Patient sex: F
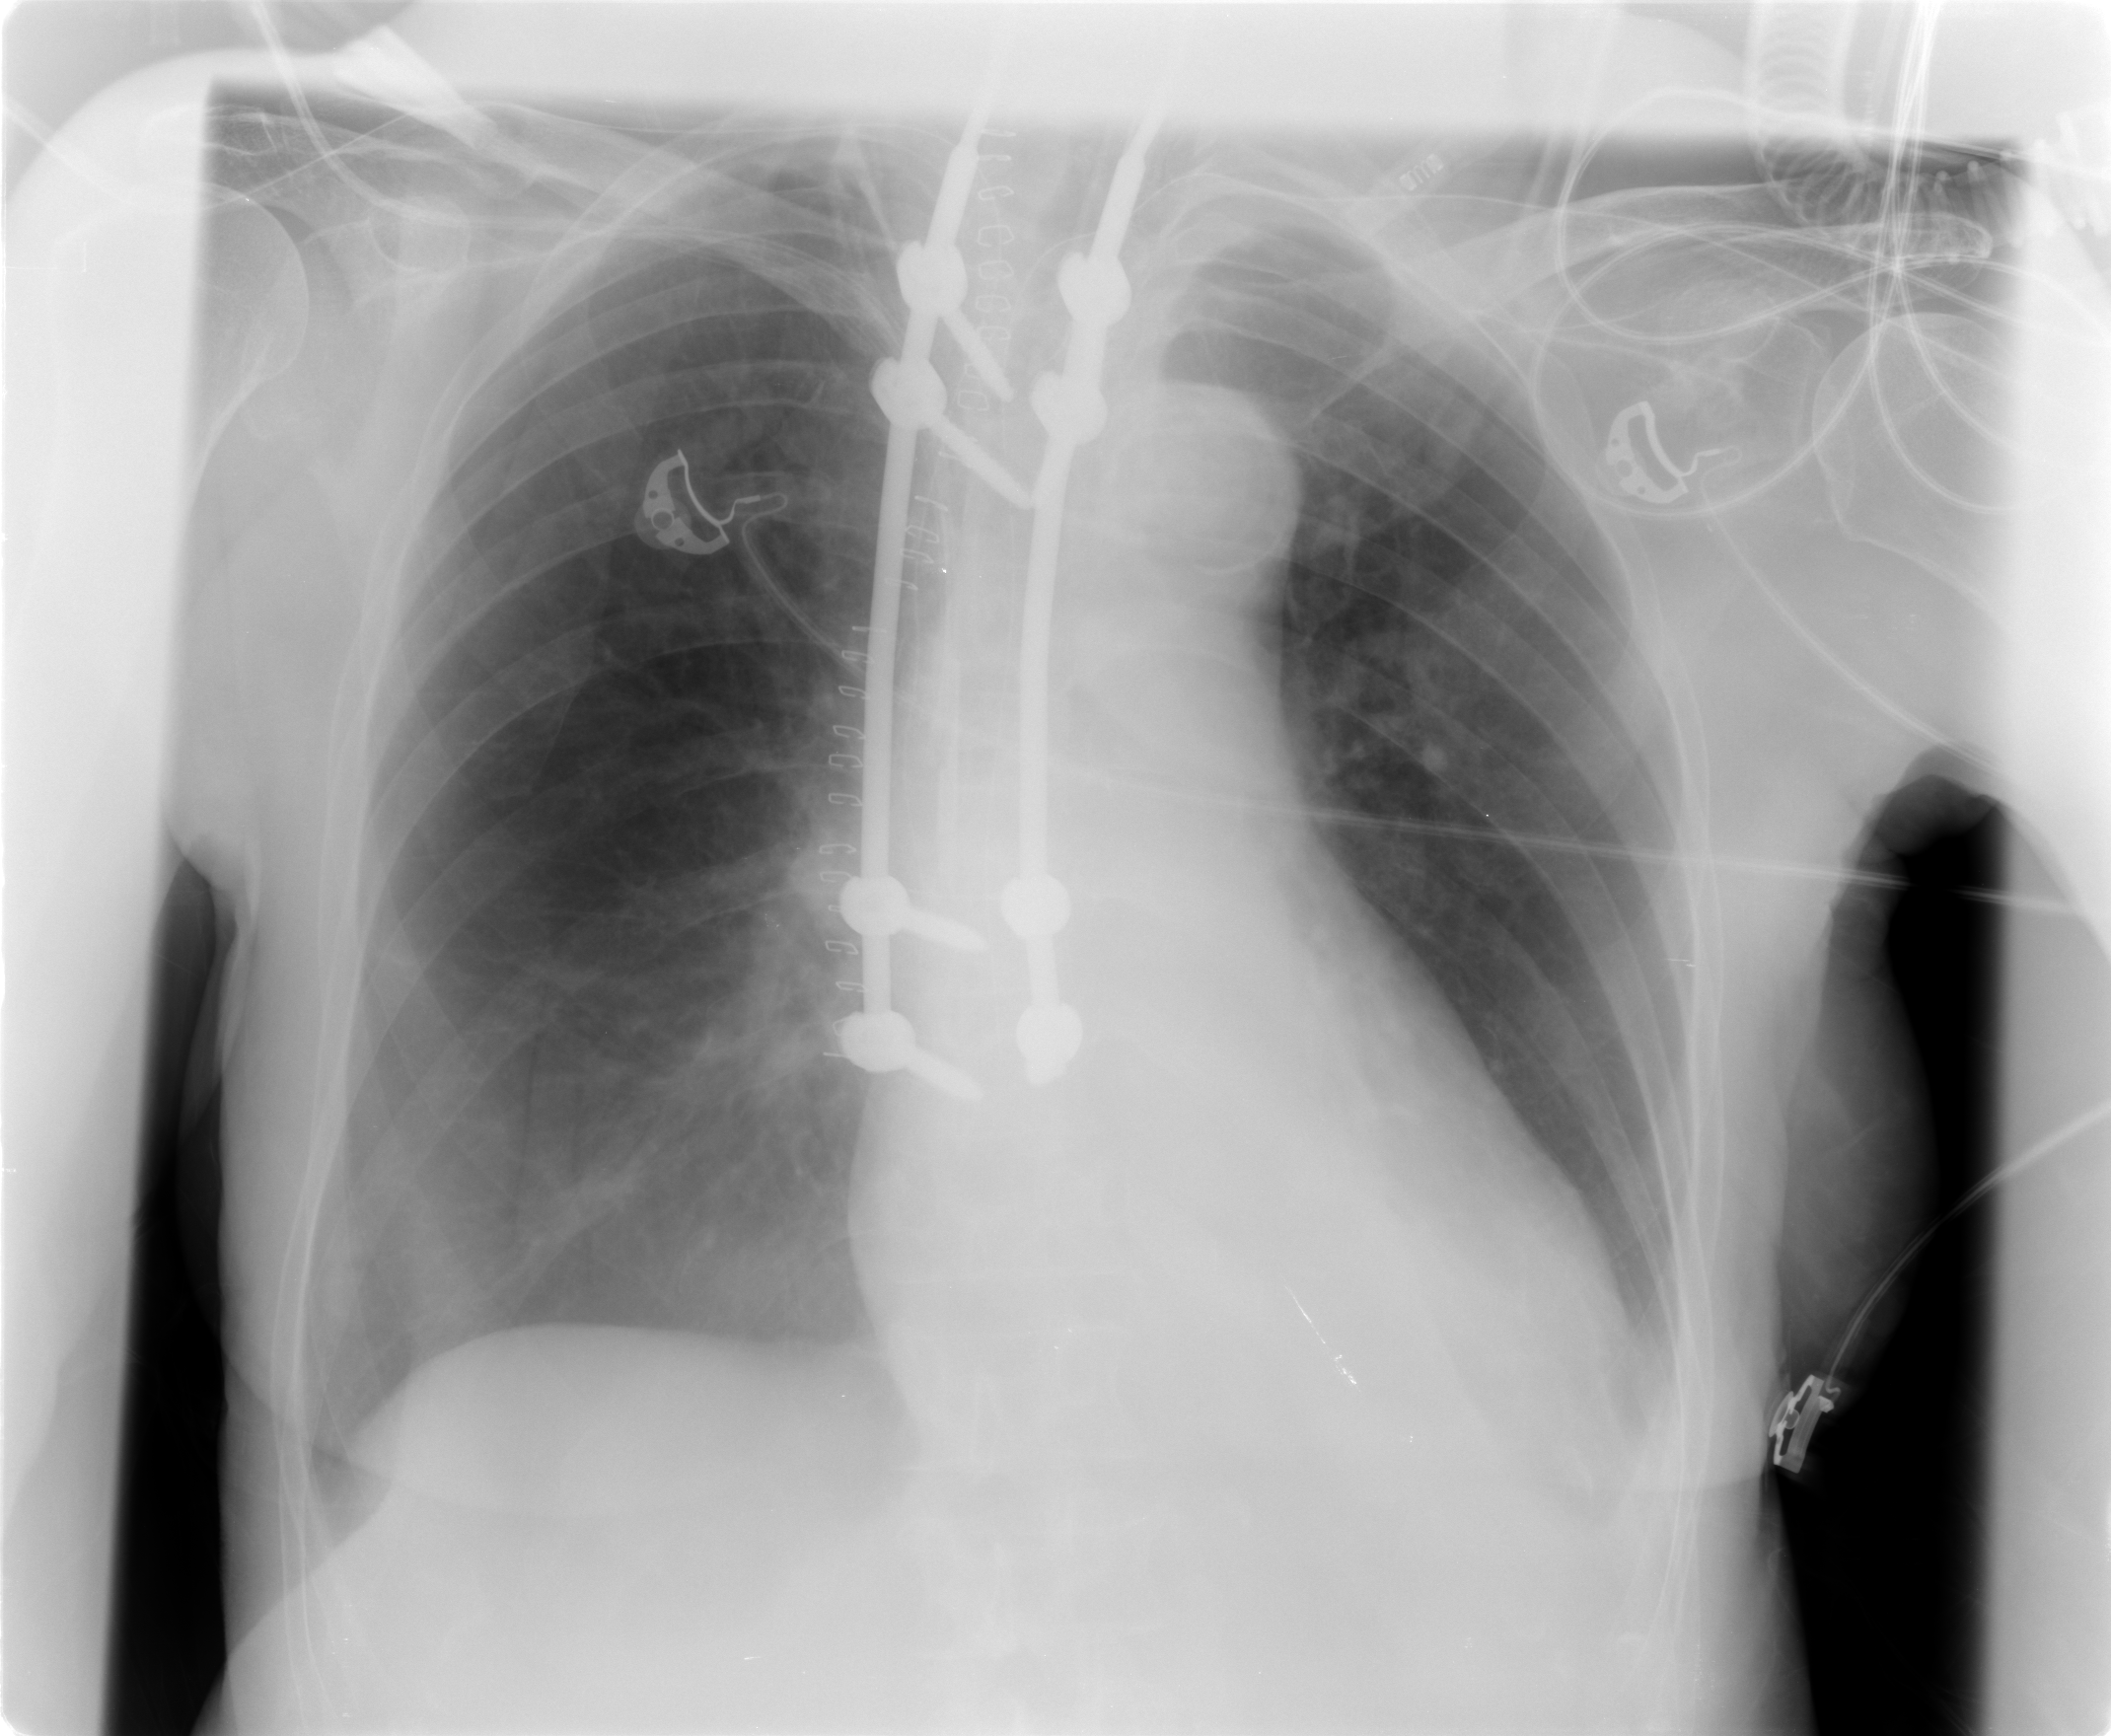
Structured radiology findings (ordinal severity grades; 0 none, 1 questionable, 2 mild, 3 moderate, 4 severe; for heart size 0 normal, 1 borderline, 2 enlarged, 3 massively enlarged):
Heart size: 0
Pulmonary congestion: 0
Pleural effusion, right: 0
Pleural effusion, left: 0
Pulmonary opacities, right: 0
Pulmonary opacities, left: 0
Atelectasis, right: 0
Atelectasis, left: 2